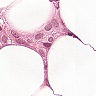
Metastatic tissue present: yes